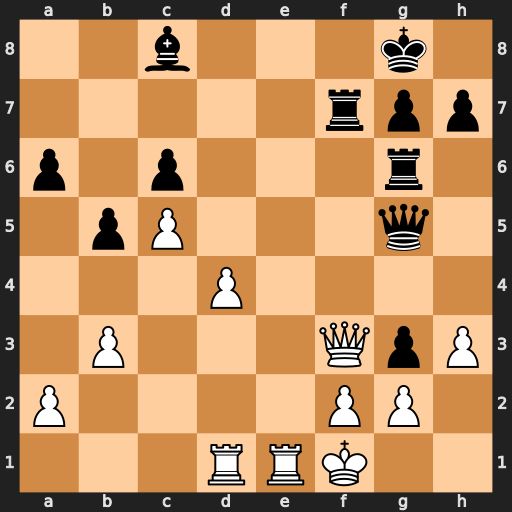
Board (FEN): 2b3k1/5rpp/p1p3r1/1pP3q1/3P4/1P3QpP/P4PP1/3RRK2
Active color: w
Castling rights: -
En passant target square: -
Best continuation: Re8+ Rf8 Qxf8#